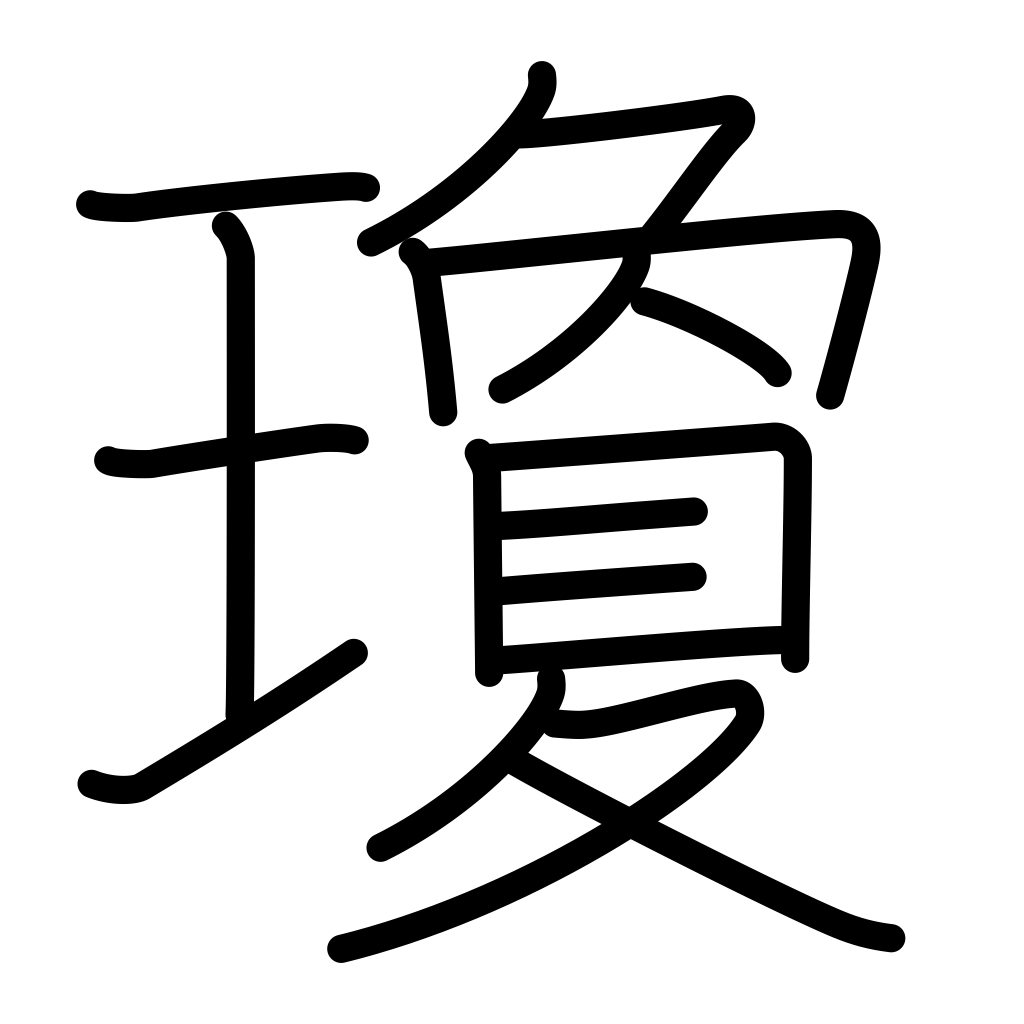
Meaning: red jewel, beautiful jewel